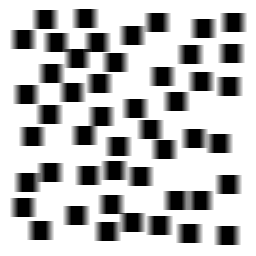
Squares: 48
Triangles: 0
Stars: 0
Total shapes: 48